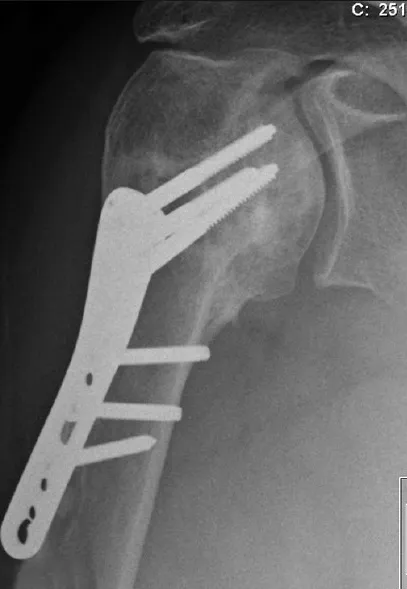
Malunion at 9 months.
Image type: radiology (x_ray)